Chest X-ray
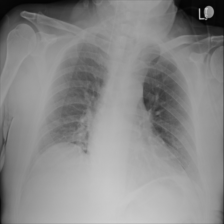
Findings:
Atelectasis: negative
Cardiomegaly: negative
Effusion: negative
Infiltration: negative
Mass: negative
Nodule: negative
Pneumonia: negative
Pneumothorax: negative
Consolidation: negative
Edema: negative
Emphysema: negative
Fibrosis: negative
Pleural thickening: negative
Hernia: negative